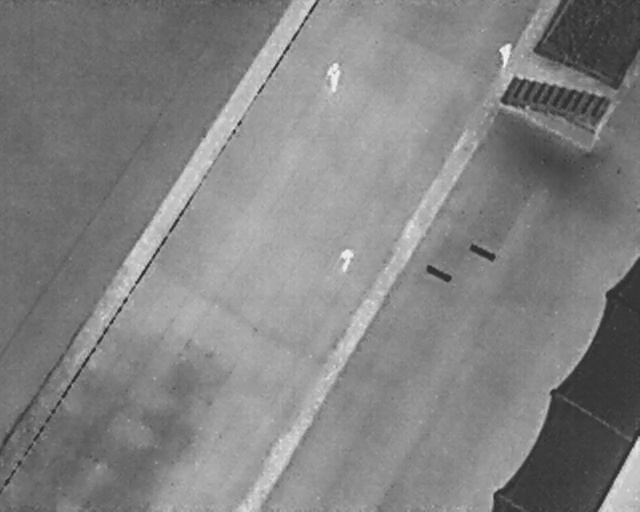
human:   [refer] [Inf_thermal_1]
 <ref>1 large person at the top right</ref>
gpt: <box>[[76, 9, 81, 12, 8]]</box>

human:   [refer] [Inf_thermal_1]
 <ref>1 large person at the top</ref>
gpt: <box>[[49, 13, 54, 16, 2]]</box>